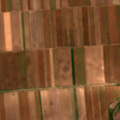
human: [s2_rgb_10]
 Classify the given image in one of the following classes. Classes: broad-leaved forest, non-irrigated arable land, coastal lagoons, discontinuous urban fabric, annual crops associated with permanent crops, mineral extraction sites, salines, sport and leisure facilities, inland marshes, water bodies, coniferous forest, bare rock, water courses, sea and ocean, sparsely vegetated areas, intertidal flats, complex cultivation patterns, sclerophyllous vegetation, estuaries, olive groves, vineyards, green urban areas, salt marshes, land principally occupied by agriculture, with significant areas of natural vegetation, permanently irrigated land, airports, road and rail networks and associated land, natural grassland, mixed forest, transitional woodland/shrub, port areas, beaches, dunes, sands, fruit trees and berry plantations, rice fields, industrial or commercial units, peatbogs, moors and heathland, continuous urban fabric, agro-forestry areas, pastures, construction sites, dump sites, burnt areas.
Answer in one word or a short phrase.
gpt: non-irrigated arable land, inland marshes